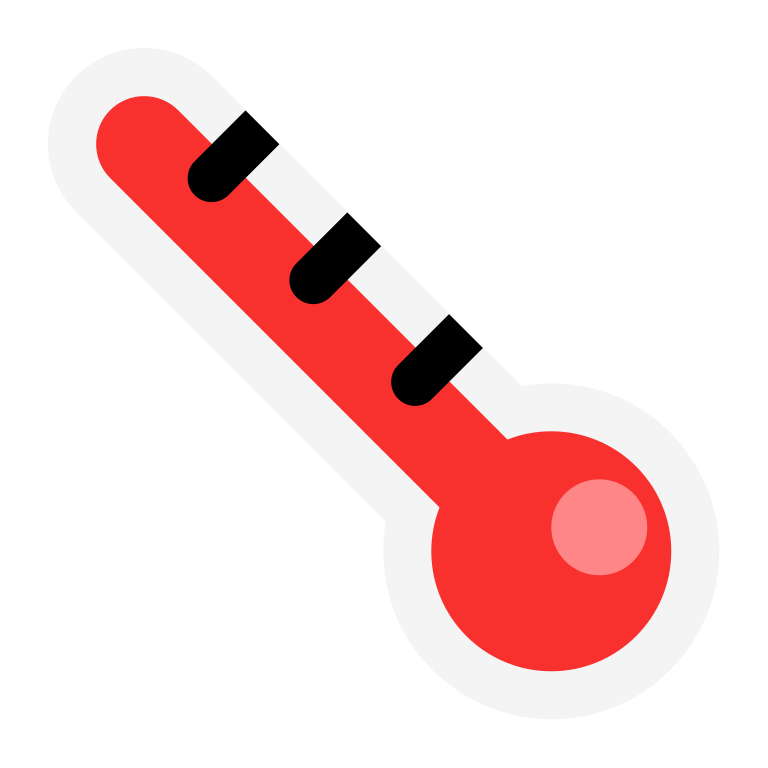
thermometer flat